Chest X-ray:
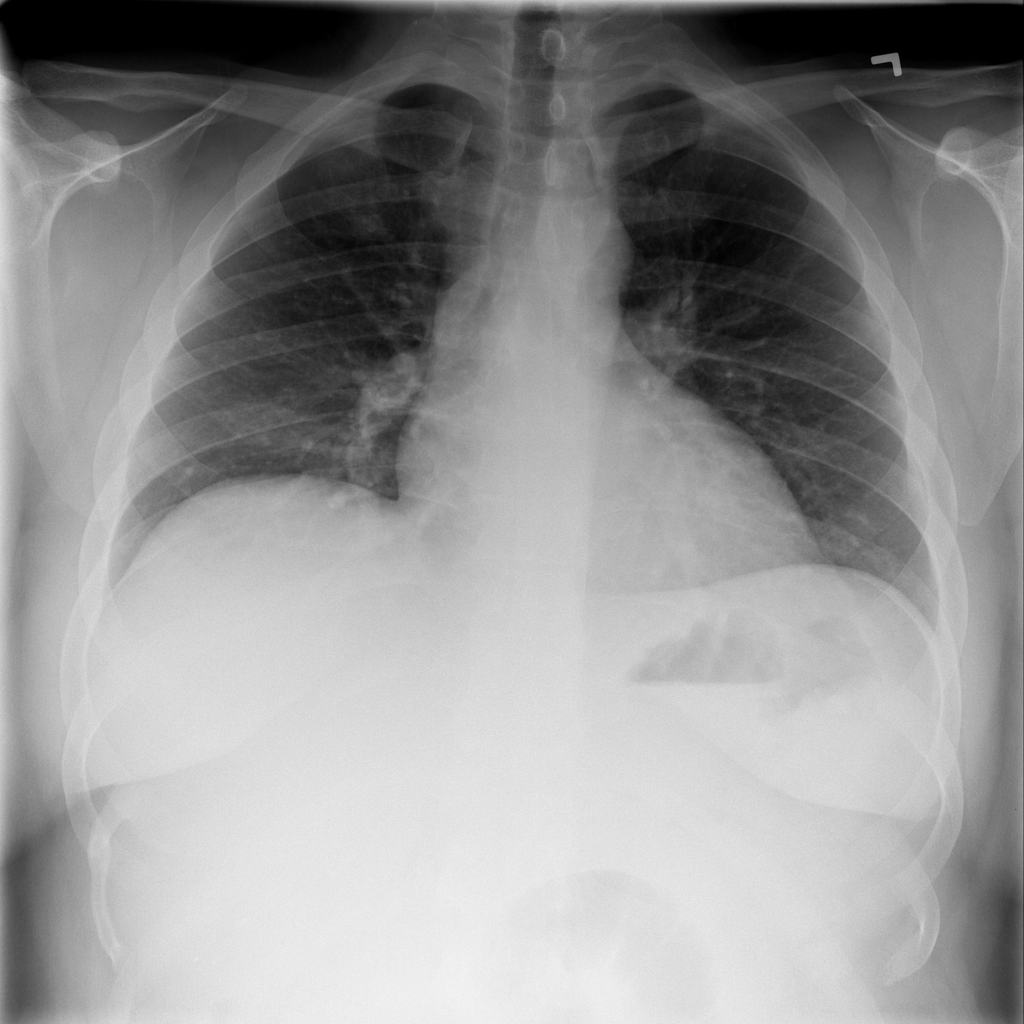
No abnormal finding: yes